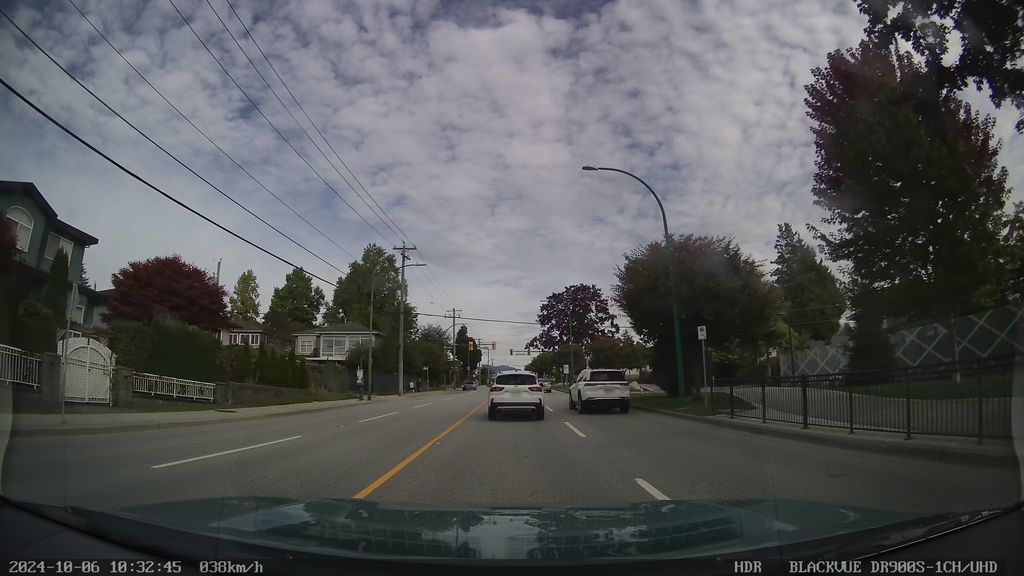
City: vancouver